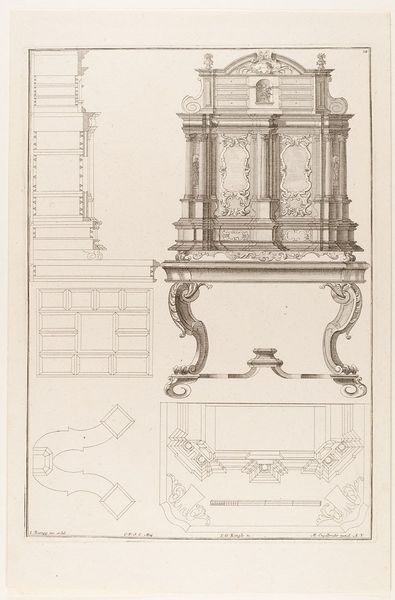
Titel: Querschnitt, Grund- und Aufriss eines Schrankes
Künstler: Johann Rumpp
Standort: Hamburg
Institution: Museum für Kunst und Gewerbe Hamburg
Schlagwörter: schwarz, skizze, weiss, zeichnung, alt, regal, barock, möbel, rokkoko, rokoko, beine, papier, schrank, grafik, graphik, fotografie, photographie, druck, druckgraphik, druckgrafik, radierung, stich, entwurf, kunstgewerbe, biedermeier, laubwerk, blattwerk, sekretär, kupferstich, kunsthandwerk, historisch, aufbau, konzept, technisch, hausrat, papoer, bandelwerk, abwicklung, reproduktionen, industriedesign, druckerzeugnisse, ornamentstich, vorlageblätter, schrankteile, bewahrung